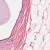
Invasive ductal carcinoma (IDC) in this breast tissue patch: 0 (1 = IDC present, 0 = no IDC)